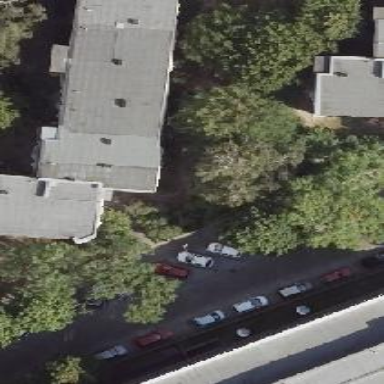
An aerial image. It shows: Flat-roofed apartment building.